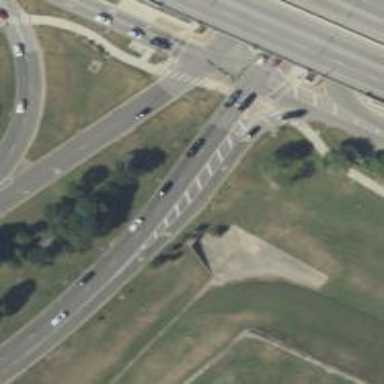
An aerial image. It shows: Secondary link road.